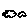
Label: cloud